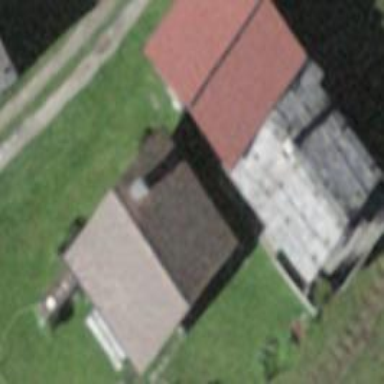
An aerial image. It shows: Building with tile roof.